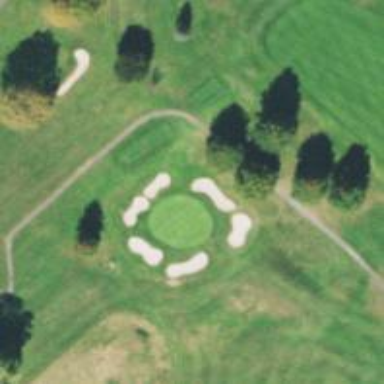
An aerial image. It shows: View of golf hole.